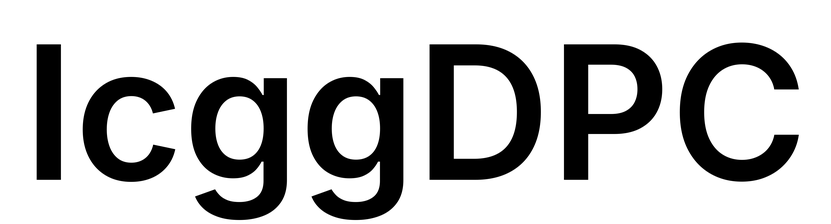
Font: Inter_SemiBold